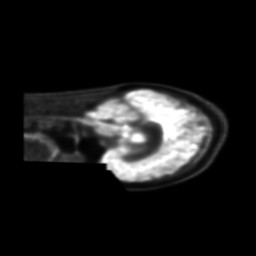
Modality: PET
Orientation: sagittal
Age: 29
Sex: female
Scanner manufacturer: siemens